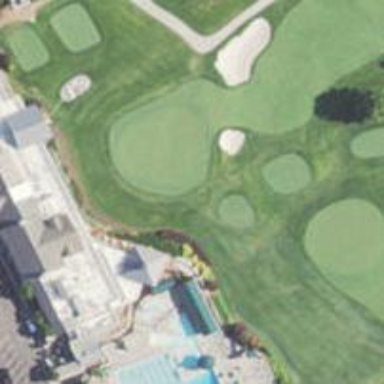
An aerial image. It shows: View of golf hole.